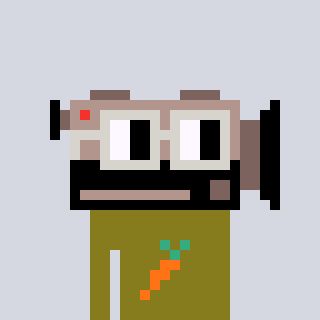
a pixel art character with square light gray glasses, a camcorder-shaped head and a gunk-colored body on a cool background